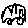
Label: car